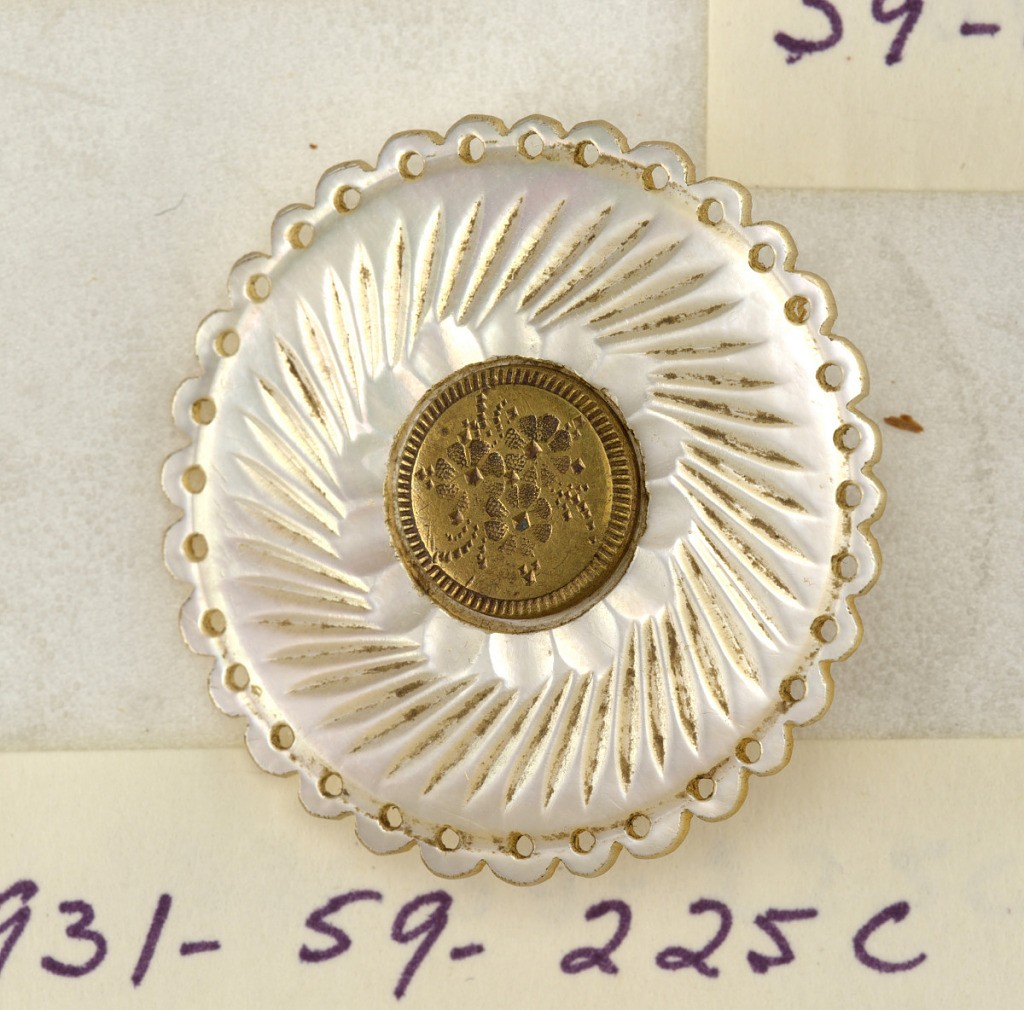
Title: Button
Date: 19th century
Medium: Pearl, shell, brass, copper, glass
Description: Flat circular button with shanks, varying.

On card 31